Question: I am developing an app that requires me to drag a colored box that is a UIImageView on top of a row of a UITableView. When I release the colored box on a specific row, I want to change the color of that row to the color of the box.
Currently I am able to drag and drop the box but I'm facing problem in getting the row index of the row on which I release touch.
The image attached depicts what I want to do. I have dragged the red box on the blue row, and I want to change the color of the row from blue to red. But I cant figure out a way to get the row index on which I drop the box.
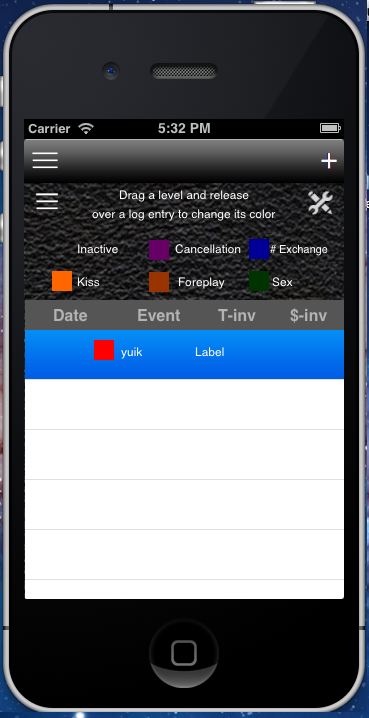
Answer: You can get tableView cell by getting indexPath at rootPoint, like this.
'''
CGPoint touchPoint = [[touches anyObject] locationInView:self.tableView];
CGPoint cellPoint= [sender.superview convertPoint:touchPoint toView:self.tableView];
NSIndexPath *indexPath = [self.tableView indexPathForRowAtPoint:cellPoint];
UITableViewCell *cell = [self.tableView cellForRowAtIndexPath:indexPath];
'''